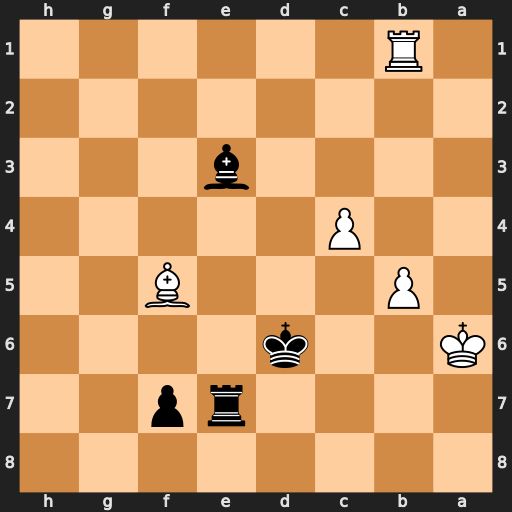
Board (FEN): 8/4rp2/K2k4/1P3B2/2P5/4b3/8/1R6
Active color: b
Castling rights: -
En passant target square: -
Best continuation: Ra7#